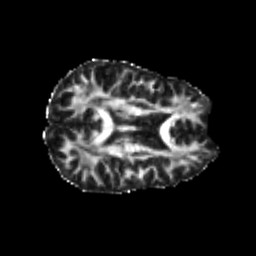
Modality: FA
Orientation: axial
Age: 21
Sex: male
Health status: healthy
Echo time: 0.074 s